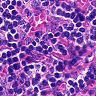
Metastatic tissue present: no